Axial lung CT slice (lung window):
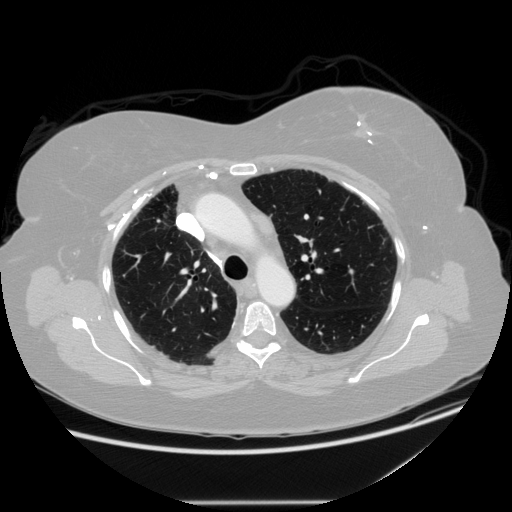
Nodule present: no